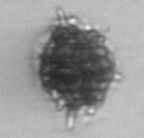
Label: Dictyocha